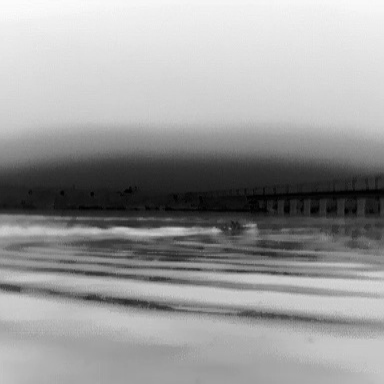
There is a canoe in the infrared image.